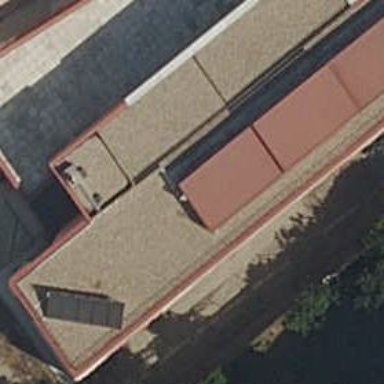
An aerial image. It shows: Hospital building with flat roof.